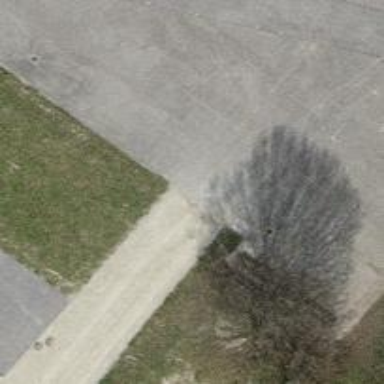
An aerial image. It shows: Footway with fine gravel surface.